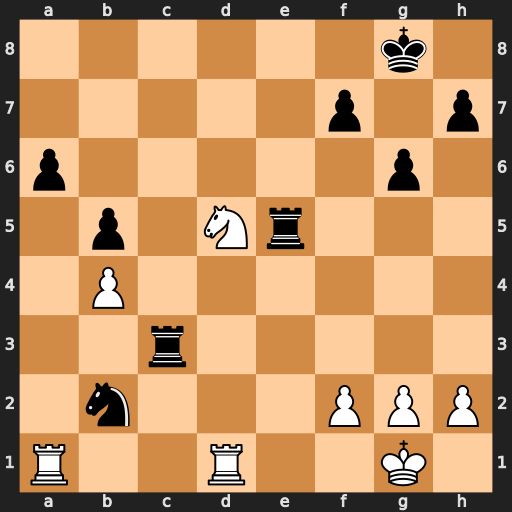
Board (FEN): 6k1/5p1p/p5p1/1p1Nr3/1P6/2r5/1n3PPP/R2R2K1
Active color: w
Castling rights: -
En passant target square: -
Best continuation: Nxc3 Nxd1 Rxd1